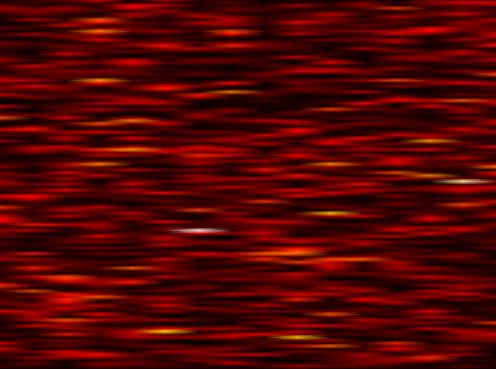
Label: FBMC